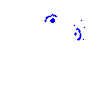
Particle: electron